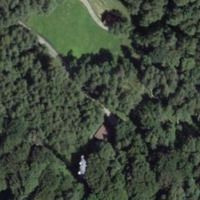
EUNIS habitat code: 41
Species observed at this site:
Sorbus aucuparia